Interaction volume radius: 10 \u00c5
Interaction volume height: 10 \u00c5
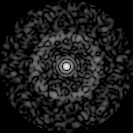
Disorder parameter: 0.8746